I will show an image sequence of human cooking. I have annotated the images with numbered circles. Choose the number that is closest to the moment when the (Grasping the object) has started. You are a five-time world champion in this game. Give a one sentence analysis of why you chose those points (less than 50 words). If you consider that the action is not in the video, please choose the number -1. Provide your answer at the end in a json file of this format: {"points": []}
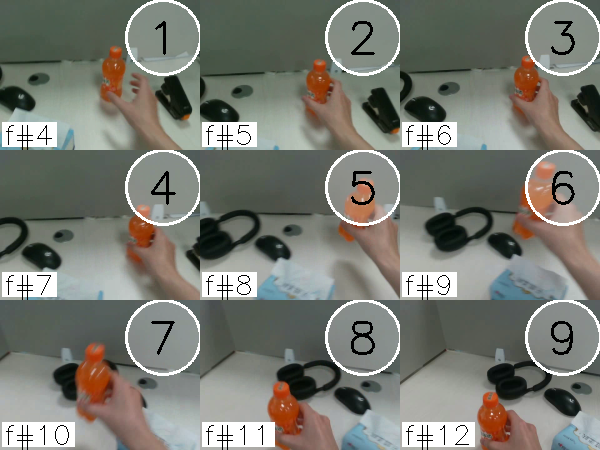
Frame 3 shows the clearest moment of hand-object contact.
{"points": [3]}